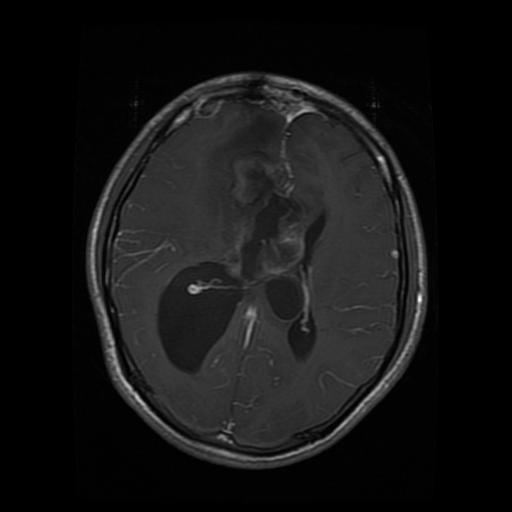
Label: glioma